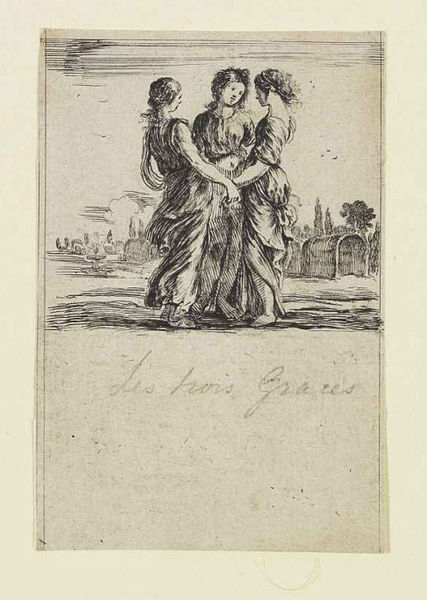
Titel: Jeu de la Mythologie - Les trois Graces
Künstler: Stefano della Bella
Standort: Karlsruhe
Institution: Staatliche Kunsthalle Karlsruhe
Schlagwörter: baum, dunkel, feder, fuß, himmel, nackt, schatten, weiß, wolken, bäume, frauen, landschaft, mädchen, stadt, damen, frankreich, frau, frisur, frisuren, grau, hell, kleid, kleider, schwarz, skizze, zeichnung, blick, wolke, gespräch, rock, tanz, jung, arm, barock, falten, halten, kleidung, hände, signatur, natur, vögel, wind, hütte, boden, gewand, haare, lange haare, stoff, drei, gewänder, tanzen, locken, schön, wald, kreis, landleben, garten, zypressen, bein, schrift, liebe, papier, bogen, zöpfe, klein, linien, französisch, romantik, wehen, women, grazien, weiber, weiblich, bauchnabel, freude, tor, barfuss, tusche, antike, jugend, schönheit, druck, schwarz-weiß, schraffur, radierung, stich, lithografie, bleistift, allegorie, mythologie, anschauen, nähe, antik, sky, sea, shore, water, weich, reigen, töchter, sketch, junge frauen, drei frauen, drei mädchen, city, zeichung, zeichnugn, ink, notes, signierung, harbor, circle, freunde, hare, langhaarig, page, drei grazien, plaudern, die drei grazien, mythologi, fraeun, hände halten, 17. jahrhundert, tunnel, trio, graces, les trois graces, mythologir, drei weiber, hände halöten, jeu de la mythologie